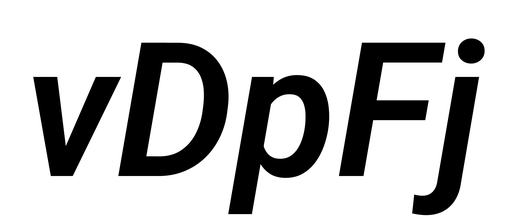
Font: Roboto-Italic_SemiBold_Italic